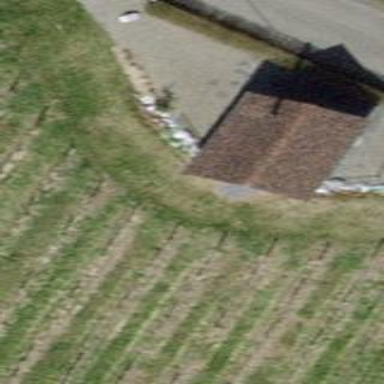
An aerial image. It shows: Hut.